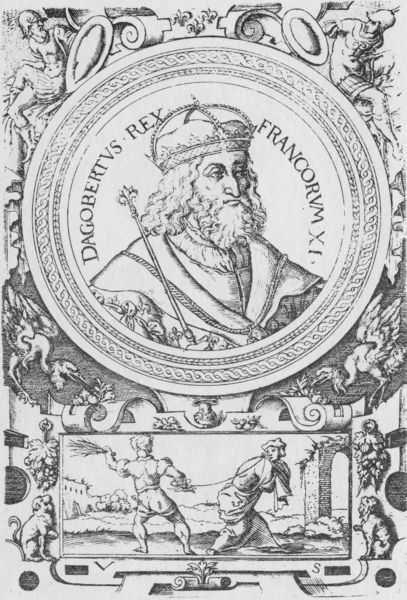
Titel: Bildnis von König Dagobert von Frankreich
Künstler: Virgil Solis
Institution: (Seriendruck)
Schlagwörter: baum, mann, vogel, menschen, männer, schwarz, weiss, zeichnung, hund, ornament, bart, kragen, rahmen, porträt, mantel, krone, kreis, rund, affe, schrift, bogen, grafik, kaiser, könig, papst, ornamente, verzierung, ruine, druck, schwarzweiss, radierung, stich, fries, sklave, siegel, urkunde, kupferstich, schlagen, spiralen, zepter, franzose, rex, partrait, francorm, spirle